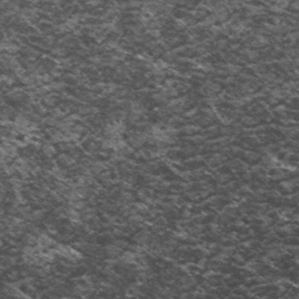
Label: frost